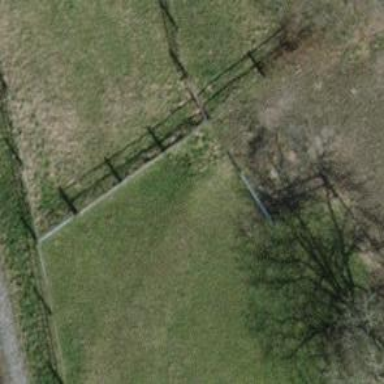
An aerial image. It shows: Gate.